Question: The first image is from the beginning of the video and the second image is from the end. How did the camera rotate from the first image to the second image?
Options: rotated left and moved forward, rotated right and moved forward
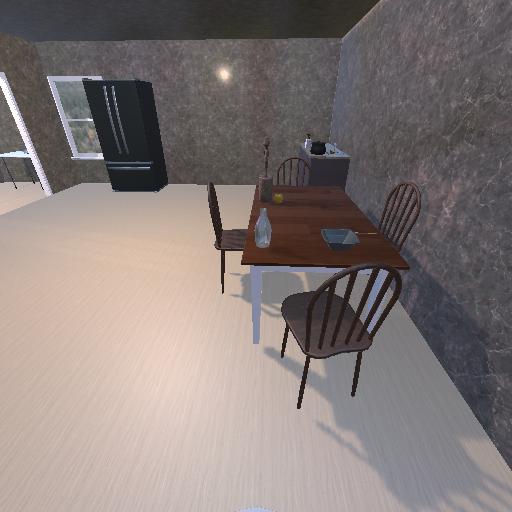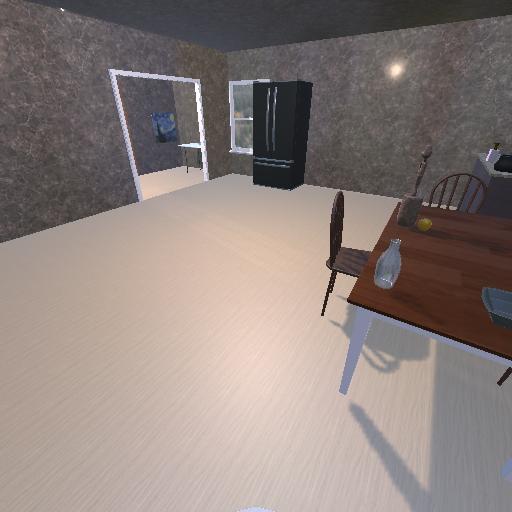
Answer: rotated left and moved forward